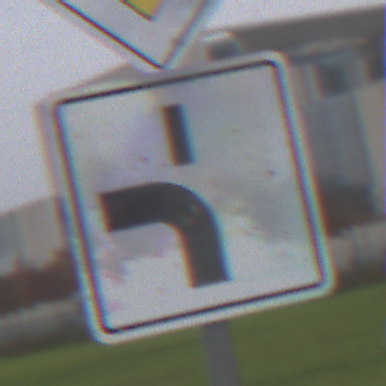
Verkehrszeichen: VerlaufVorfahrtsstrasse5
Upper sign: Vorfahrtsstrasse
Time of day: Midday
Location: Outdoor (Suburban)
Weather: Overcast
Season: NotSpecified
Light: Natural